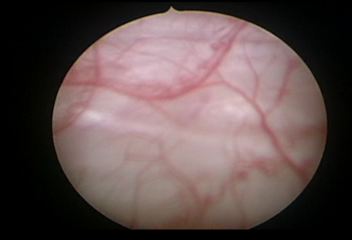
Modality: WLC
Class: Normal mucosa
Bladder cancer association: No